高一 · 代数
已知函数 $f(x)=\left\{\begin{array}{l}\mathrm{e}^{x}, x \leq 0, \\ \ln x, x>0,\end{array} g(x)=f(x)+x+a\right.$. 若 $g(x)$ 存在 2 个零点, 则 $a$ 的取值范围是 . (6 分)
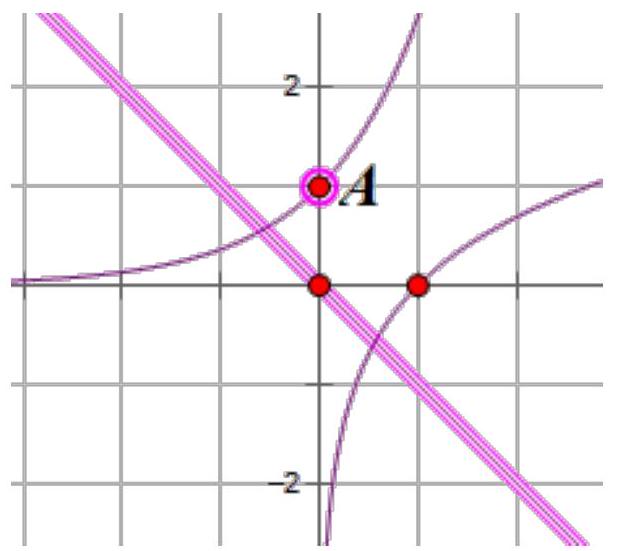
答案: 画出函数 $f(x)$ 的图像, $y=e^{x}$ 在 $\mathrm{y}$ 轴右侧的去掉, 再画出直线 $y=-x$, 之后上下移动, 可以发现当直线过点 $\mathrm{A}$ 时, 直线与函数图像有两个交点, 并且向下可以无限移动, 都可以保证直线与函数的图像有两个交点, 即方程 $f(x)=-x-a$ 有两个解, 也就是函数 $g(x)$ 有两个零点, 此时满足 $-a \leq 1$, 即 $a \geq-1$, 故答案为 $[-1,+\infty)$.